Question: My problem is the following:
I have a map with rooms on it and i have a asp.net project where i need to insert rooms into the postgres database.
I already got, roomid, roomtitle,... but now i need to insert a polygon.
It would be pretty cool if the admin inserting the rooms could define the polygon by pressing on a map.
here is a picture of the map:
<URL>

So my question is can i use something like html area coords and then use it somehow to get it into the database or am i comepletly wrong?
And what datatype can i use for the polygon in my roommodel?
Thanks
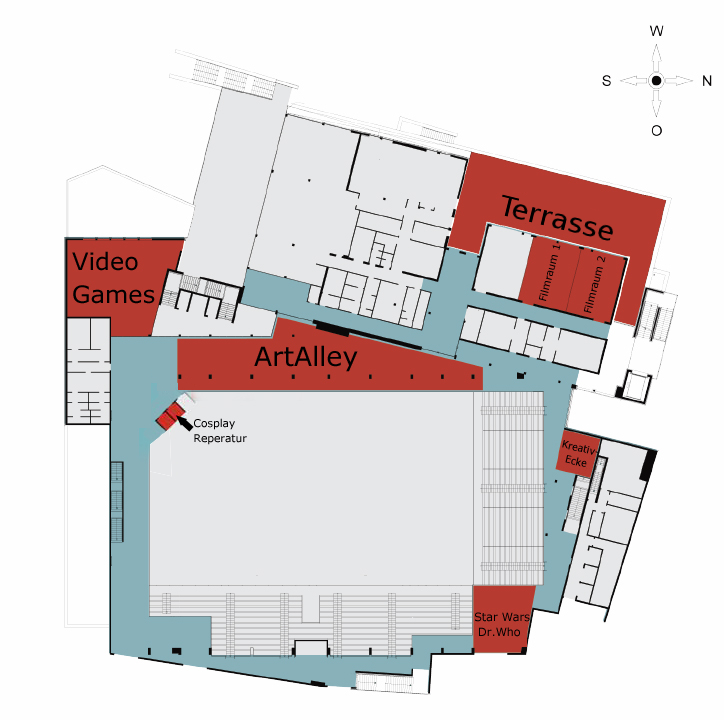
Answer: > Create struct represents point as a pair of doubles and model your
polygon as a list of that points. Once you have it you can map it to
polygon type in postgreSQL. Hope it helps.
Thanks that was part of the answer!
The only problem i habe now is how do i define the points by clicking on a map.